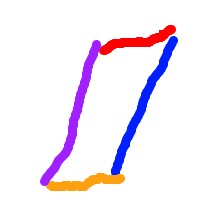
Shape: parallelogram